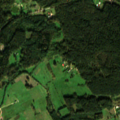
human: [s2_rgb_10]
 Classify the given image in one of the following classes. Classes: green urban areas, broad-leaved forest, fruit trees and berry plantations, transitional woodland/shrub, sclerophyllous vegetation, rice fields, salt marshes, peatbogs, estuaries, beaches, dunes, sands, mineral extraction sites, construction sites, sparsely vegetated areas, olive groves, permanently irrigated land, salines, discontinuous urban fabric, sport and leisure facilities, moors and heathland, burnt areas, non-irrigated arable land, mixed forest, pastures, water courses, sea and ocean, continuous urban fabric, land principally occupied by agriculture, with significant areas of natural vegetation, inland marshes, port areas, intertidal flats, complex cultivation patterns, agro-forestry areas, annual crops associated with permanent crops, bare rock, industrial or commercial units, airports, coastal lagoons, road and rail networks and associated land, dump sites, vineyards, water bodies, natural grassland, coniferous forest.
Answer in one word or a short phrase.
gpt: complex cultivation patterns, coniferous forest, mixed forest